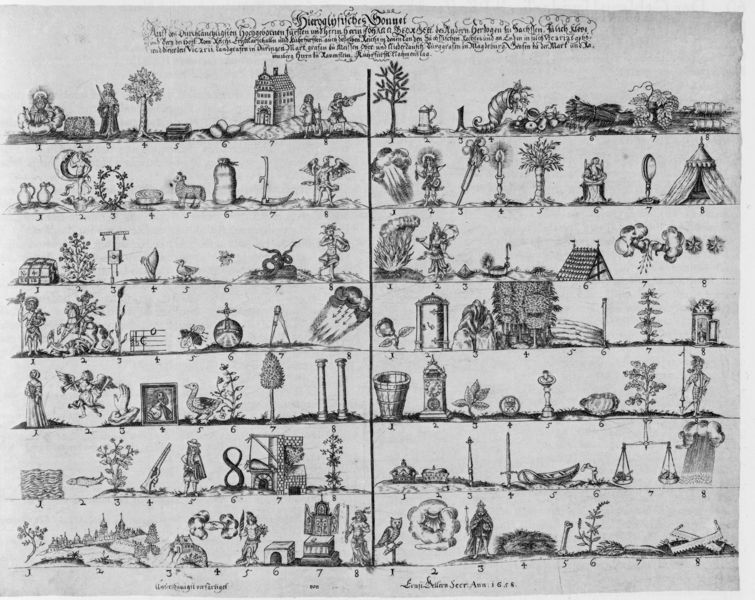
Titel: Hieroglyfisches Sonet
Institution: (Seriendruck)
Schlagwörter: baum, mann, vogel, weiß, bäume, stadt, frau, grau, schwarz, säule, säulen, zeichen, zeichnung, dach, haus, hund, schloss, tier, tiere, wolke, bild, füllhorn, spiegel, blatt, pflanze, pflanzen, krone, boot, brunnen, engel, krug, schrift, bilder, papier, acker, giebel, grafik, graphik, figuren, zahlen, kerze, leuchter, bauer, schaf, waage, flamme, buch, burg, stern, linie, druck, seite, schwarzweiß, text, zeitung, strich, waffe, überschrift, kugel, fass, altar, fisch, schnörkel, säge, krüge, zahl, gewehr, mittelalter, trog, flinte, zeilen, skizzenbuch, nummerierung, globus, eule, objekt, szenen, fach, abbildung, acht, objekte, symbole, zelt, legende, gegenstände, zirkel, sau, dinge, doppelseite, spalte, ding, reichsapfel, gartengeräte, 8